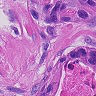
Metastatic tissue present: yes